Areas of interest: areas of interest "China Life Insurance Co., Ltd. (Huzhou Branch)"
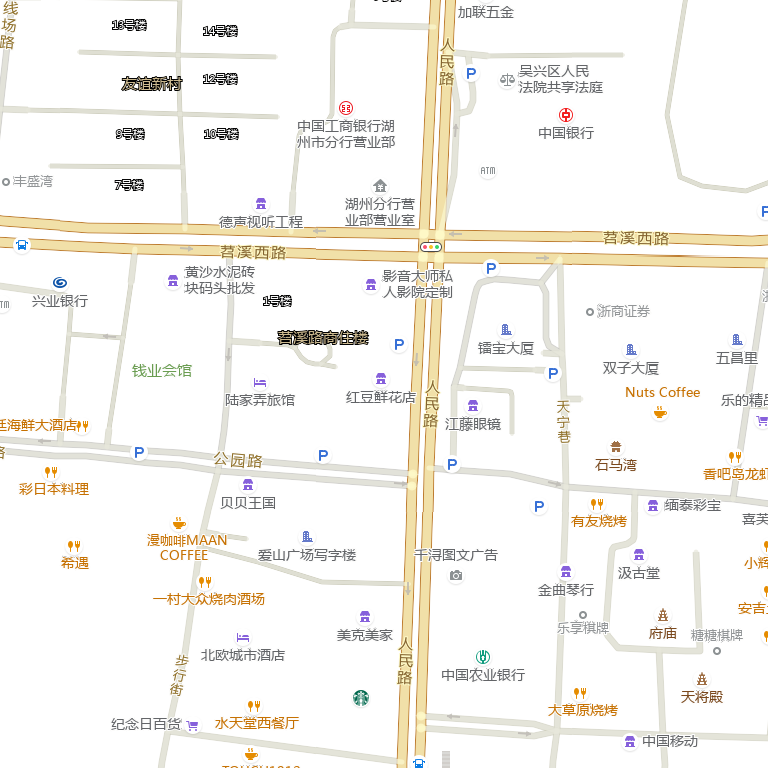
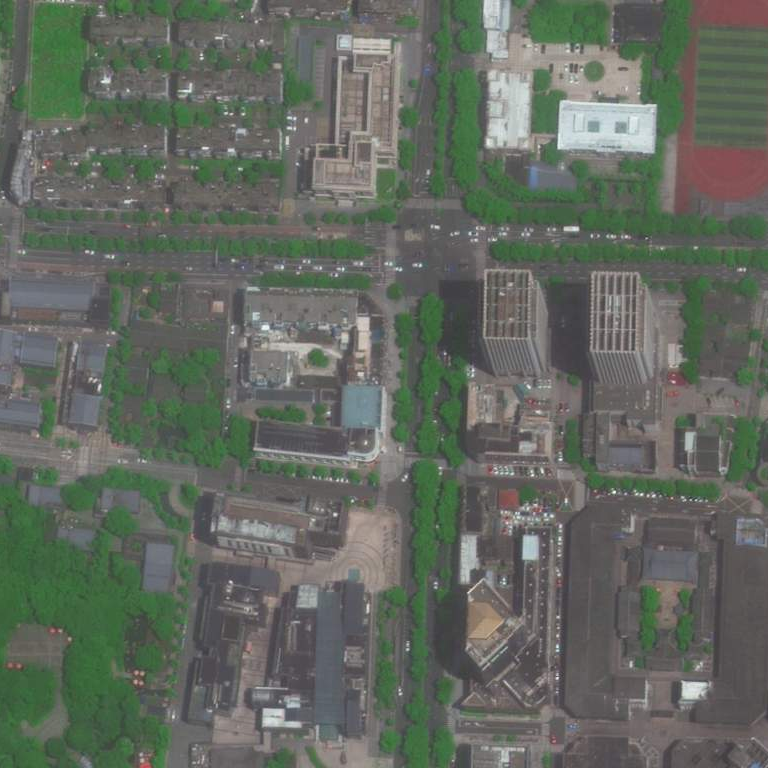